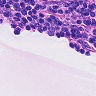
Metastatic tissue present: no